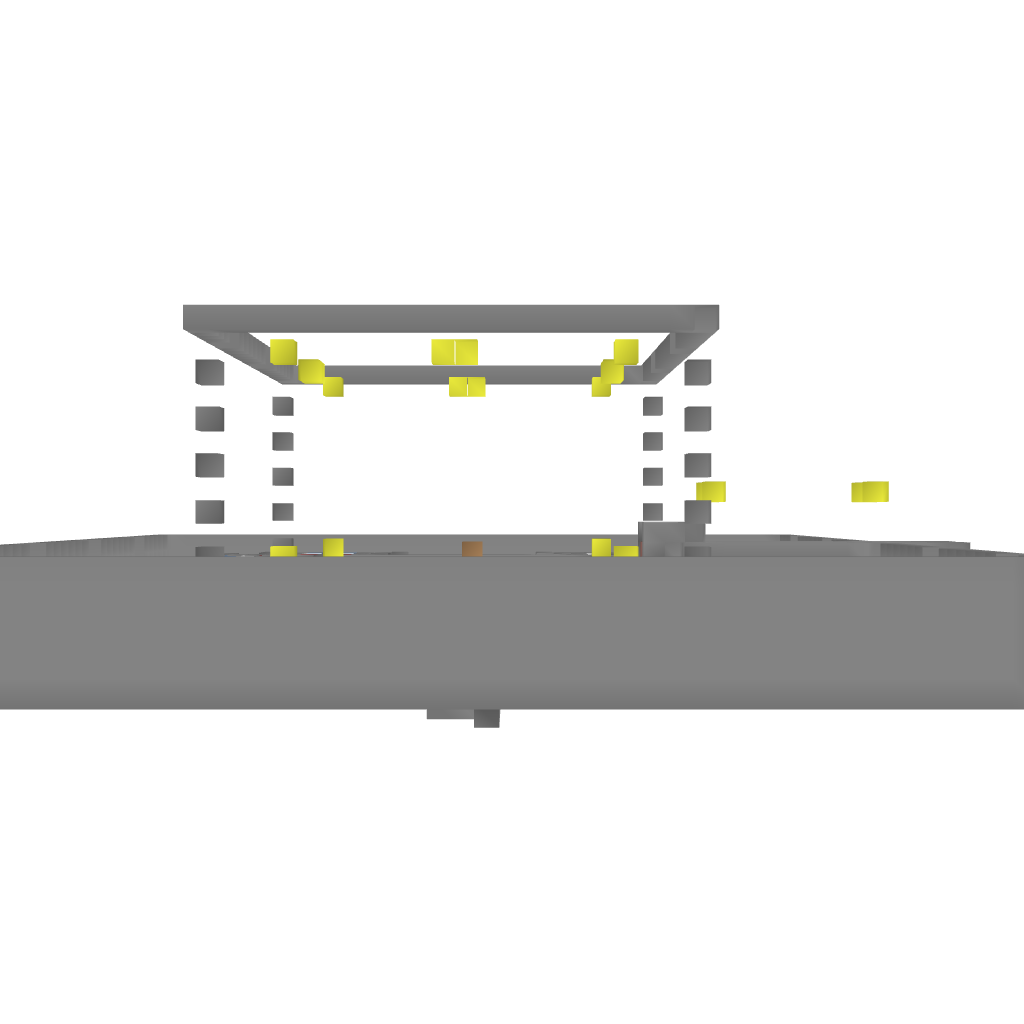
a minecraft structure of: Self-Building/Repairing House bad low quality